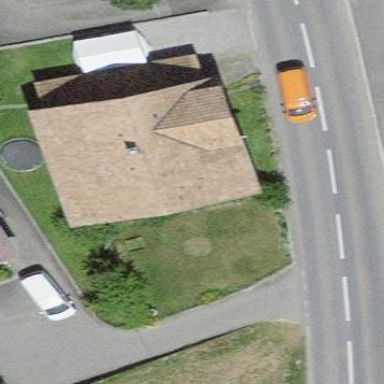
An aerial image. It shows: Residential building.